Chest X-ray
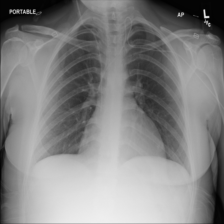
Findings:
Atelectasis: negative
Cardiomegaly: negative
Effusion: negative
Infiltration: negative
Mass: negative
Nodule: negative
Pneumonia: negative
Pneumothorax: negative
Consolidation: negative
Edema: negative
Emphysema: negative
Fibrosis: negative
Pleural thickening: negative
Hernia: negative